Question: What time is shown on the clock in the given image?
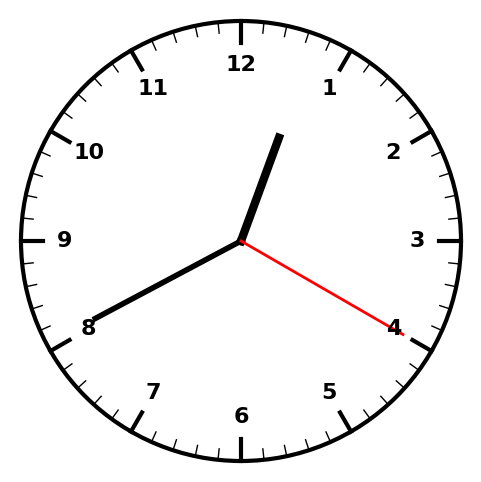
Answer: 12:40:20